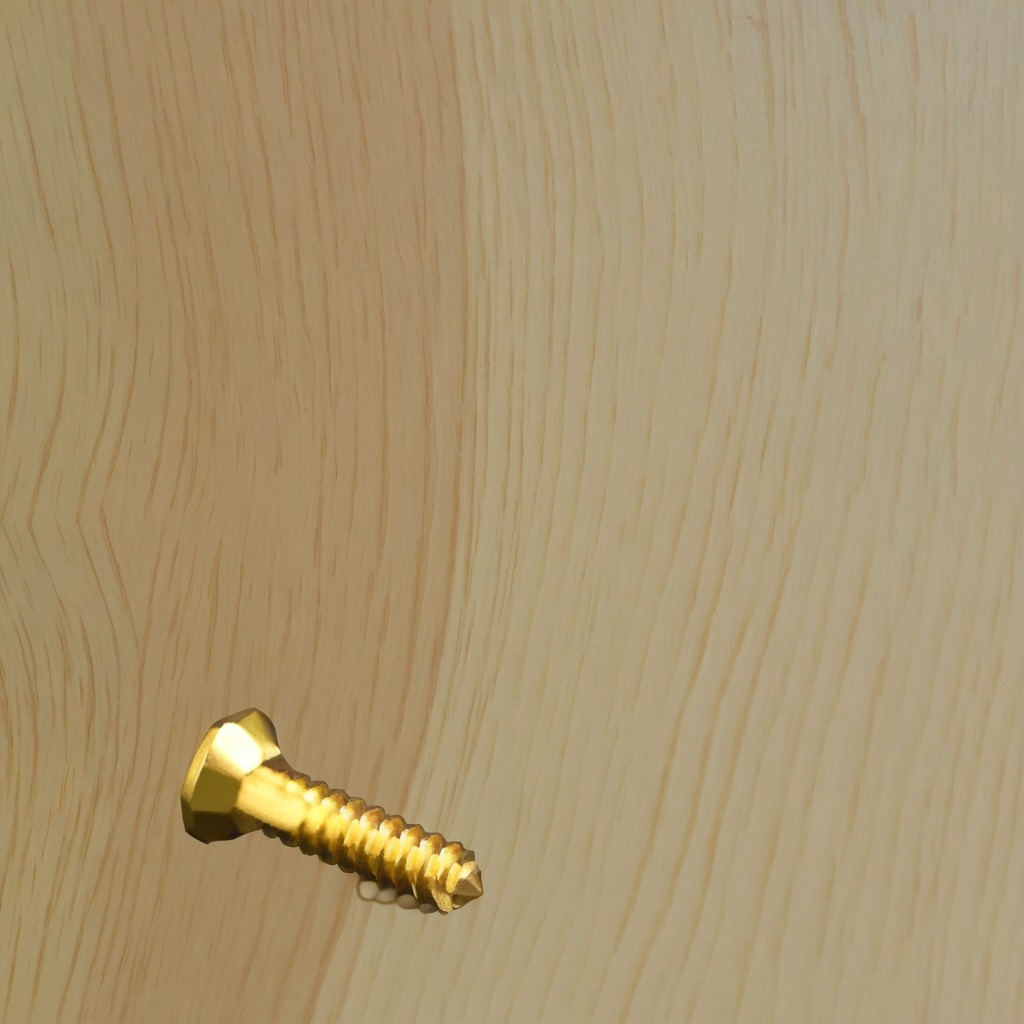
A metal screw lies on a plywood surface in a paint workshop lit by afternoon window light.